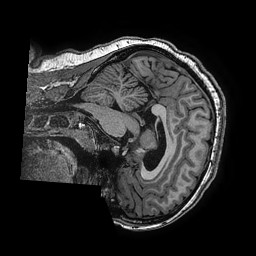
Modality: T1w
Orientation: sagittal
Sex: female
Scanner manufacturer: ge
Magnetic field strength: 3 T
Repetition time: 0.0077 s
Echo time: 0.003436 s